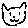
Label: cat